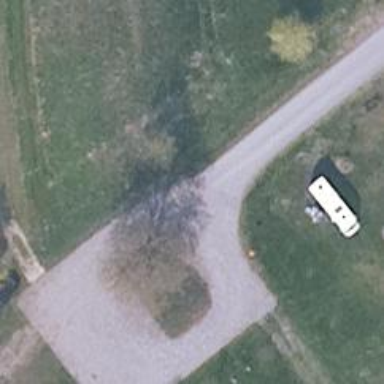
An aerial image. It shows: Caravan site for tourism.